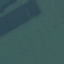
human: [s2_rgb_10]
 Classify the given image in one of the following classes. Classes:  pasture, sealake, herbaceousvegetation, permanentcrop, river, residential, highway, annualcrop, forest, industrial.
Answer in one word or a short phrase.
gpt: AnnualCrop